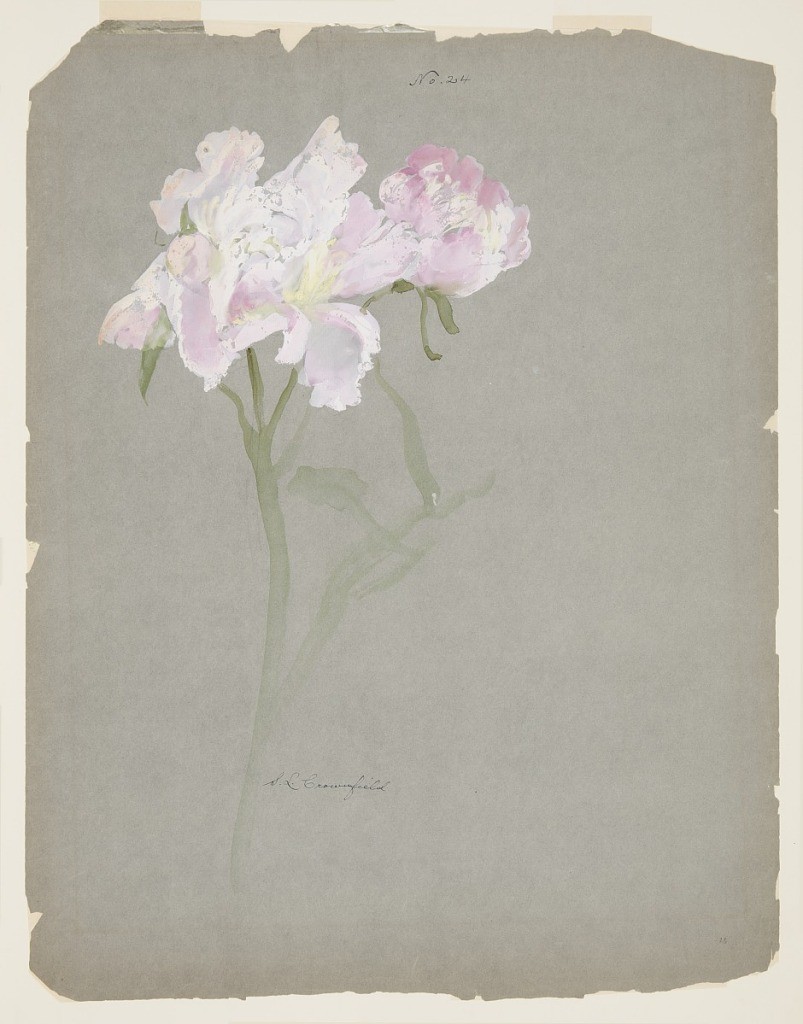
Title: Study of Peony Stalk with Blossoms
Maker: Sophia L. Crownfield, American, 1862–1929
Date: early 20th century
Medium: Brush and gouache, graphite on gray paper
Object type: Drawing
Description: Vertical sheet illustrating a peony stalk drawn just left of center.  The stalk contains two blossoms - one fully opened closer to the foreground the other only partially, both in pale pink.